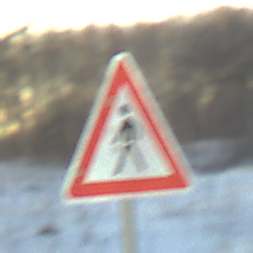
Verkehrszeichen: FussgaengerRechts
Umgebung: Outdoor, Nature
Tageszeit: SunriseSunset
Wetter: Clear
Licht: Natural
Jahreszeit: Winter
Kontrast: LowContrast